七年级 · 算术
已知实数 $a$ 在数轴上的位置如图, 则化简 $|1-a|+\sqrt{a^{2}}$ 的结果为 $(\quad)$

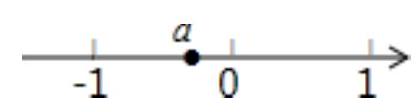
A. 1
B. -1
C. $1-2 a$
D. $2 a-1$
答案: C
解析: 析】

【分析】

本题考查了数轴和算术平方根的概念及绝对值的性质, 解题关键是运用绝对值的性质去掉绝对值后再化简. 先由点 $a$ 在数轴上的位置确定 $a$ 和 $1-a$ 的符号, 去掉绝对值, 再进行化简. 要注意: (1)负数的绝对值等于它的相反数, 非负数的绝对值等于它本身; (2) $\sqrt{a^{2}}=|a|$.

【解答】

解: $\because-1<a<0$,

$\therefore 1-a>0, a<0$,

$\therefore|1-a|+\sqrt{a^{2}}=|1-a|+|a|=1-a-a=1-2 a$.

故选 $C$.